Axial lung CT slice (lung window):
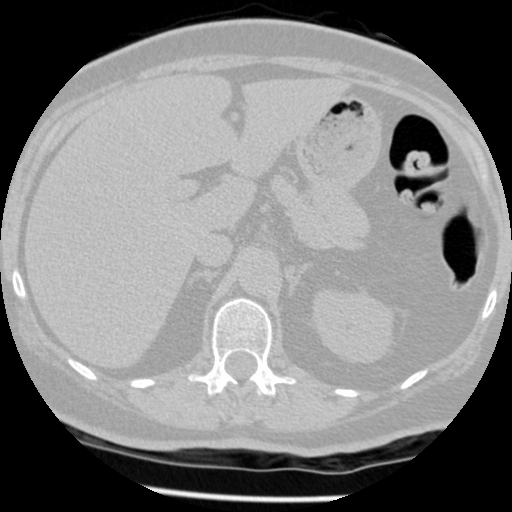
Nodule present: no